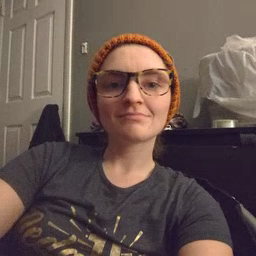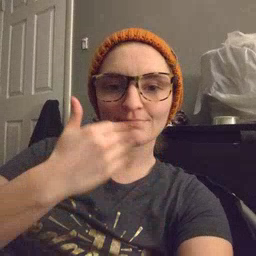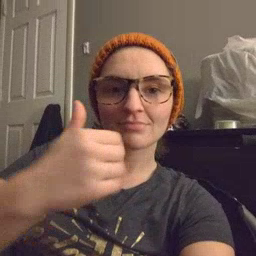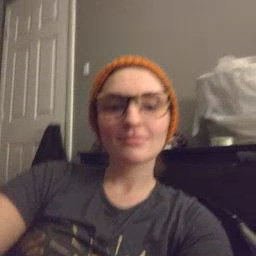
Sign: napkin